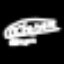
Label: octagon